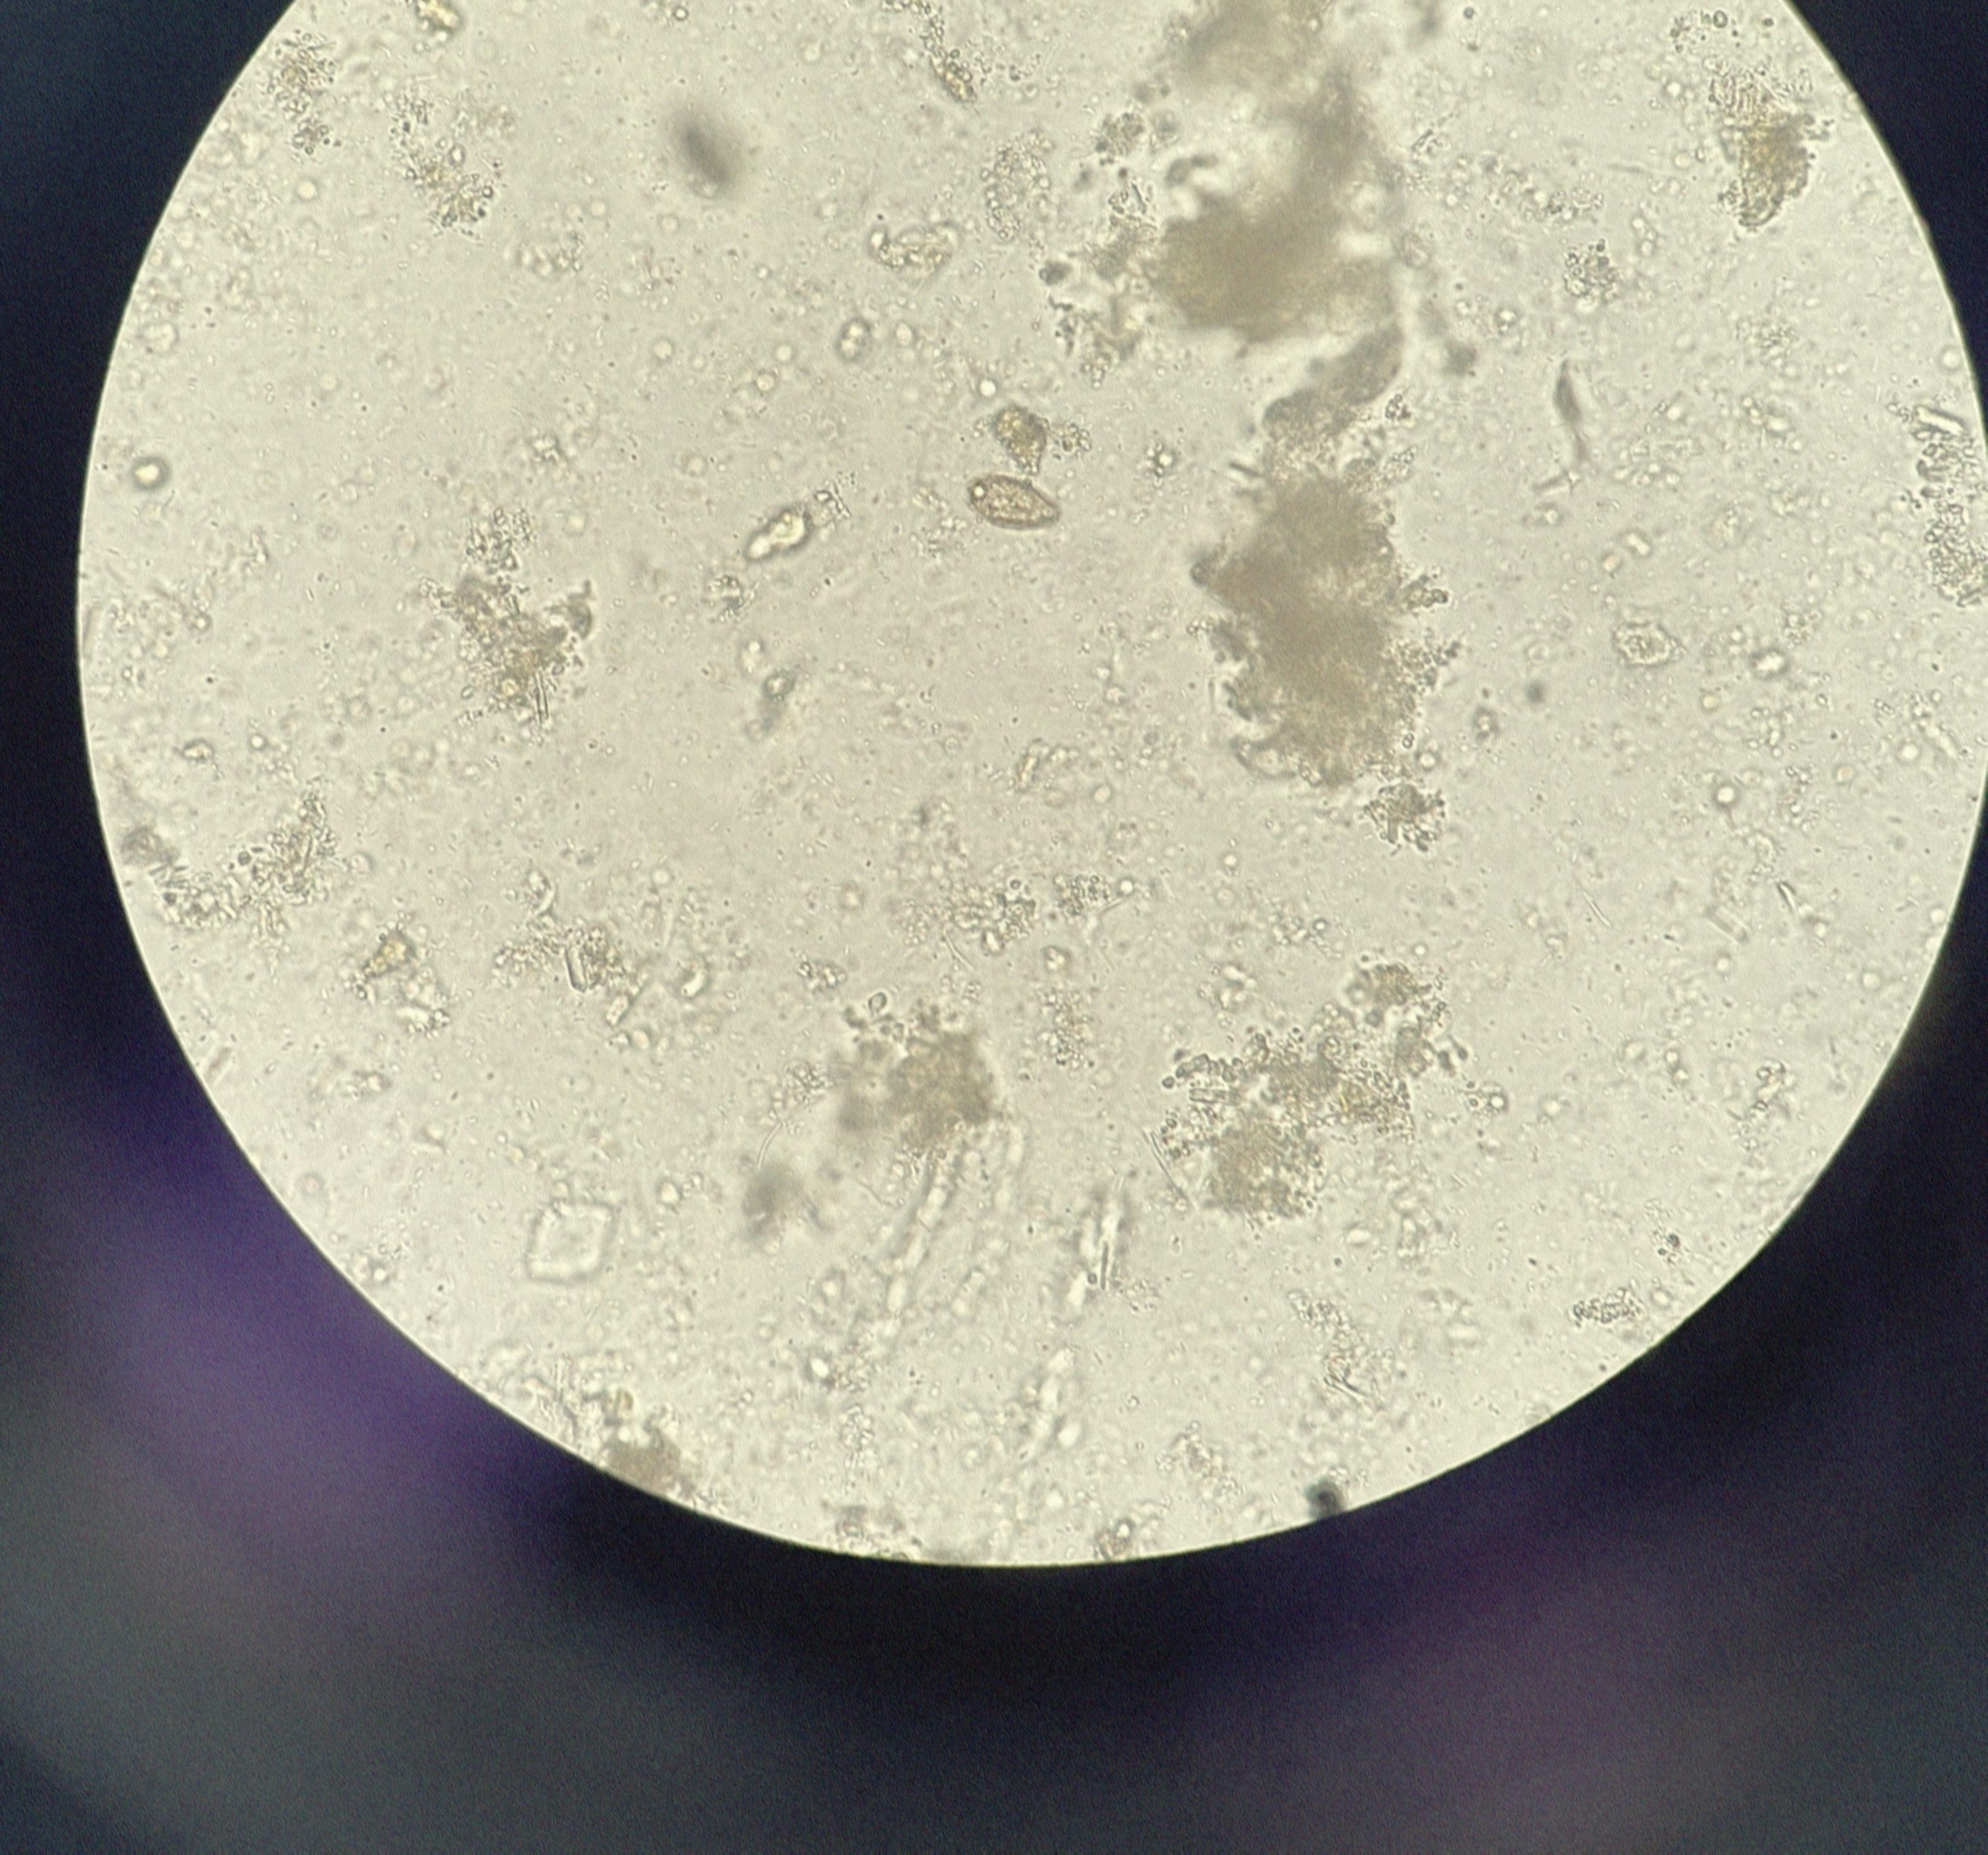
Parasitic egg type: Opisthorchis viverrine